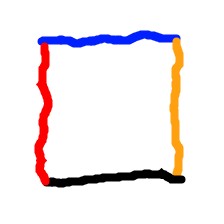
Shape: square